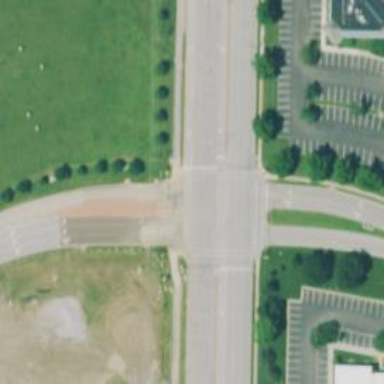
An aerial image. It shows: Solid stop line on the road marking.